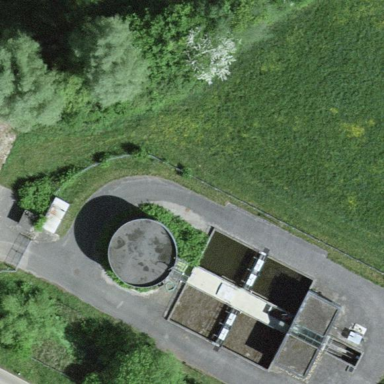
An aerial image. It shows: View of wastewater plant.